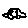
Label: car